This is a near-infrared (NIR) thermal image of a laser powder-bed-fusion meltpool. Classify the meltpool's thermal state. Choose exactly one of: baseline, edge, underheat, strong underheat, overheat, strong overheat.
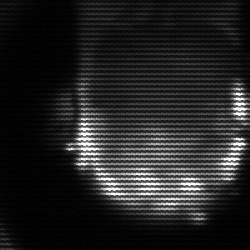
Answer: baseline